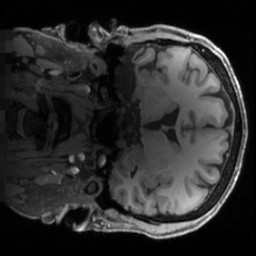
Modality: T1w
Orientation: coronal
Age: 35
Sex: male
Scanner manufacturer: siemens
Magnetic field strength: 3 T
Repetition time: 2.55 s